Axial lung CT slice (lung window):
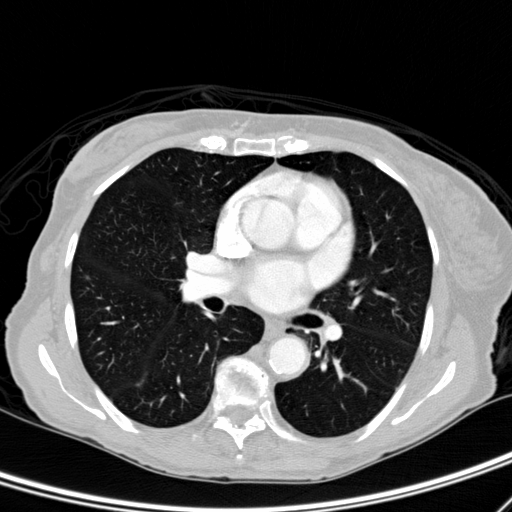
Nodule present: no